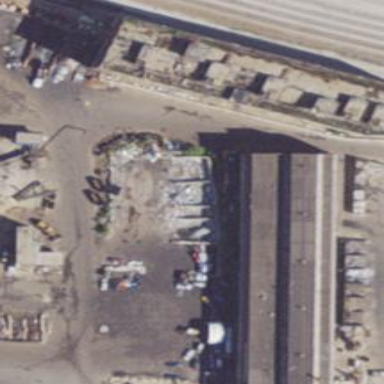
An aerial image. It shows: Industrial building.